Question: I am writing some automated ui tests for a single page wizard style form that I am building. I am trying to simulate a keyup on a particular input element but the .trigger jquery method doesn't seem to work. This is what I have.
'''
var page = require('webpage').create();
console.log('The default user agent is ' + page.settings.userAgent);
page.settings.userAgent = 'SpecialAgent';
page.open('http://localhost:6543/signup', function (status) {
if (status !== 'success') {
console.log('Unable to access network');
}
else {
var test = page.evaluate(function () {
//entersnumber
$('#number').val('<PHONE>');
//keyup triggers ajax call validating that number is not already in the db
$('#number').trigger('keyup');
//the radio button is clicked
$('input:radio[name=salesBroker]').filter('[value=0]').click();
});
page.render('thing.png')
}
phantom.exit();
});
'''
The keyup is important because it will trigger an ajax call to check if the number exists. When I look at the thing.png image the validation error is not showing. This means that the keyup is not being triggered.
the image being saved:

If the keyup works there should be a validation error showing.
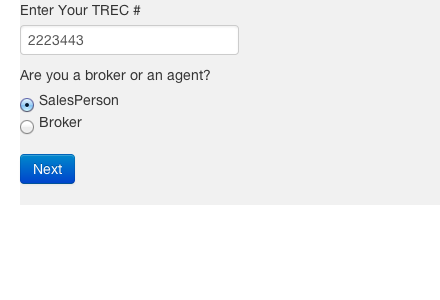
Answer: It looks like one should use a slightly different approach for triggering keyboard-related events: first set focus at a specific input, then call <URL> method with the relevant params:
'''
page.evaluate(function() {
$('#number').val('<PHONE>').focus();
});
page.sendEvent('keyup', someKey);
'''
By the way, that's a fairly new feature - it debuted in <URL>.